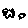
Label: cloud